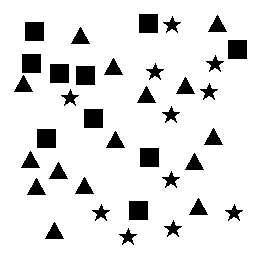
Squares: 10
Triangles: 15
Stars: 11
Total shapes: 36